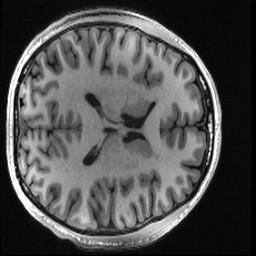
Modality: T1w
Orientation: axial
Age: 33
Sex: male